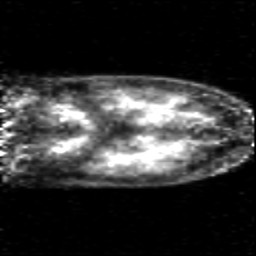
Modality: PET
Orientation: coronal
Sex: female
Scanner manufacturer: siemens